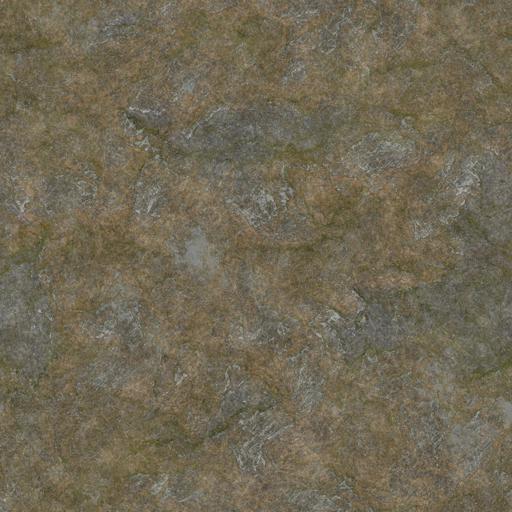
Tags: brown cliff grey orange rock stone